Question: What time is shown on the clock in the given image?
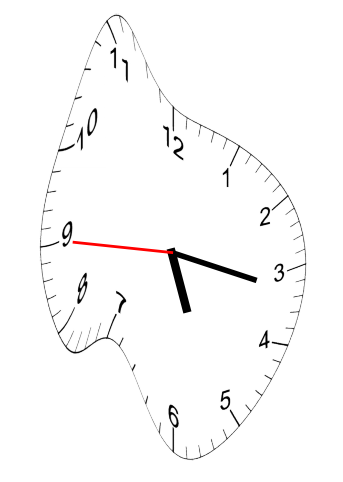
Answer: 05:16:45